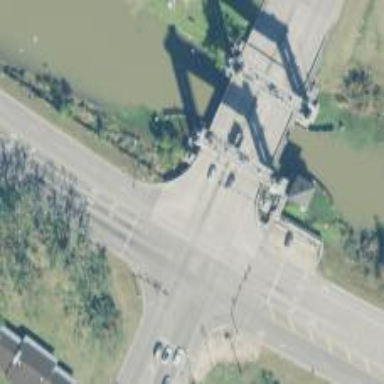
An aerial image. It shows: Secondary road crossing lift bridge.